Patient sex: M
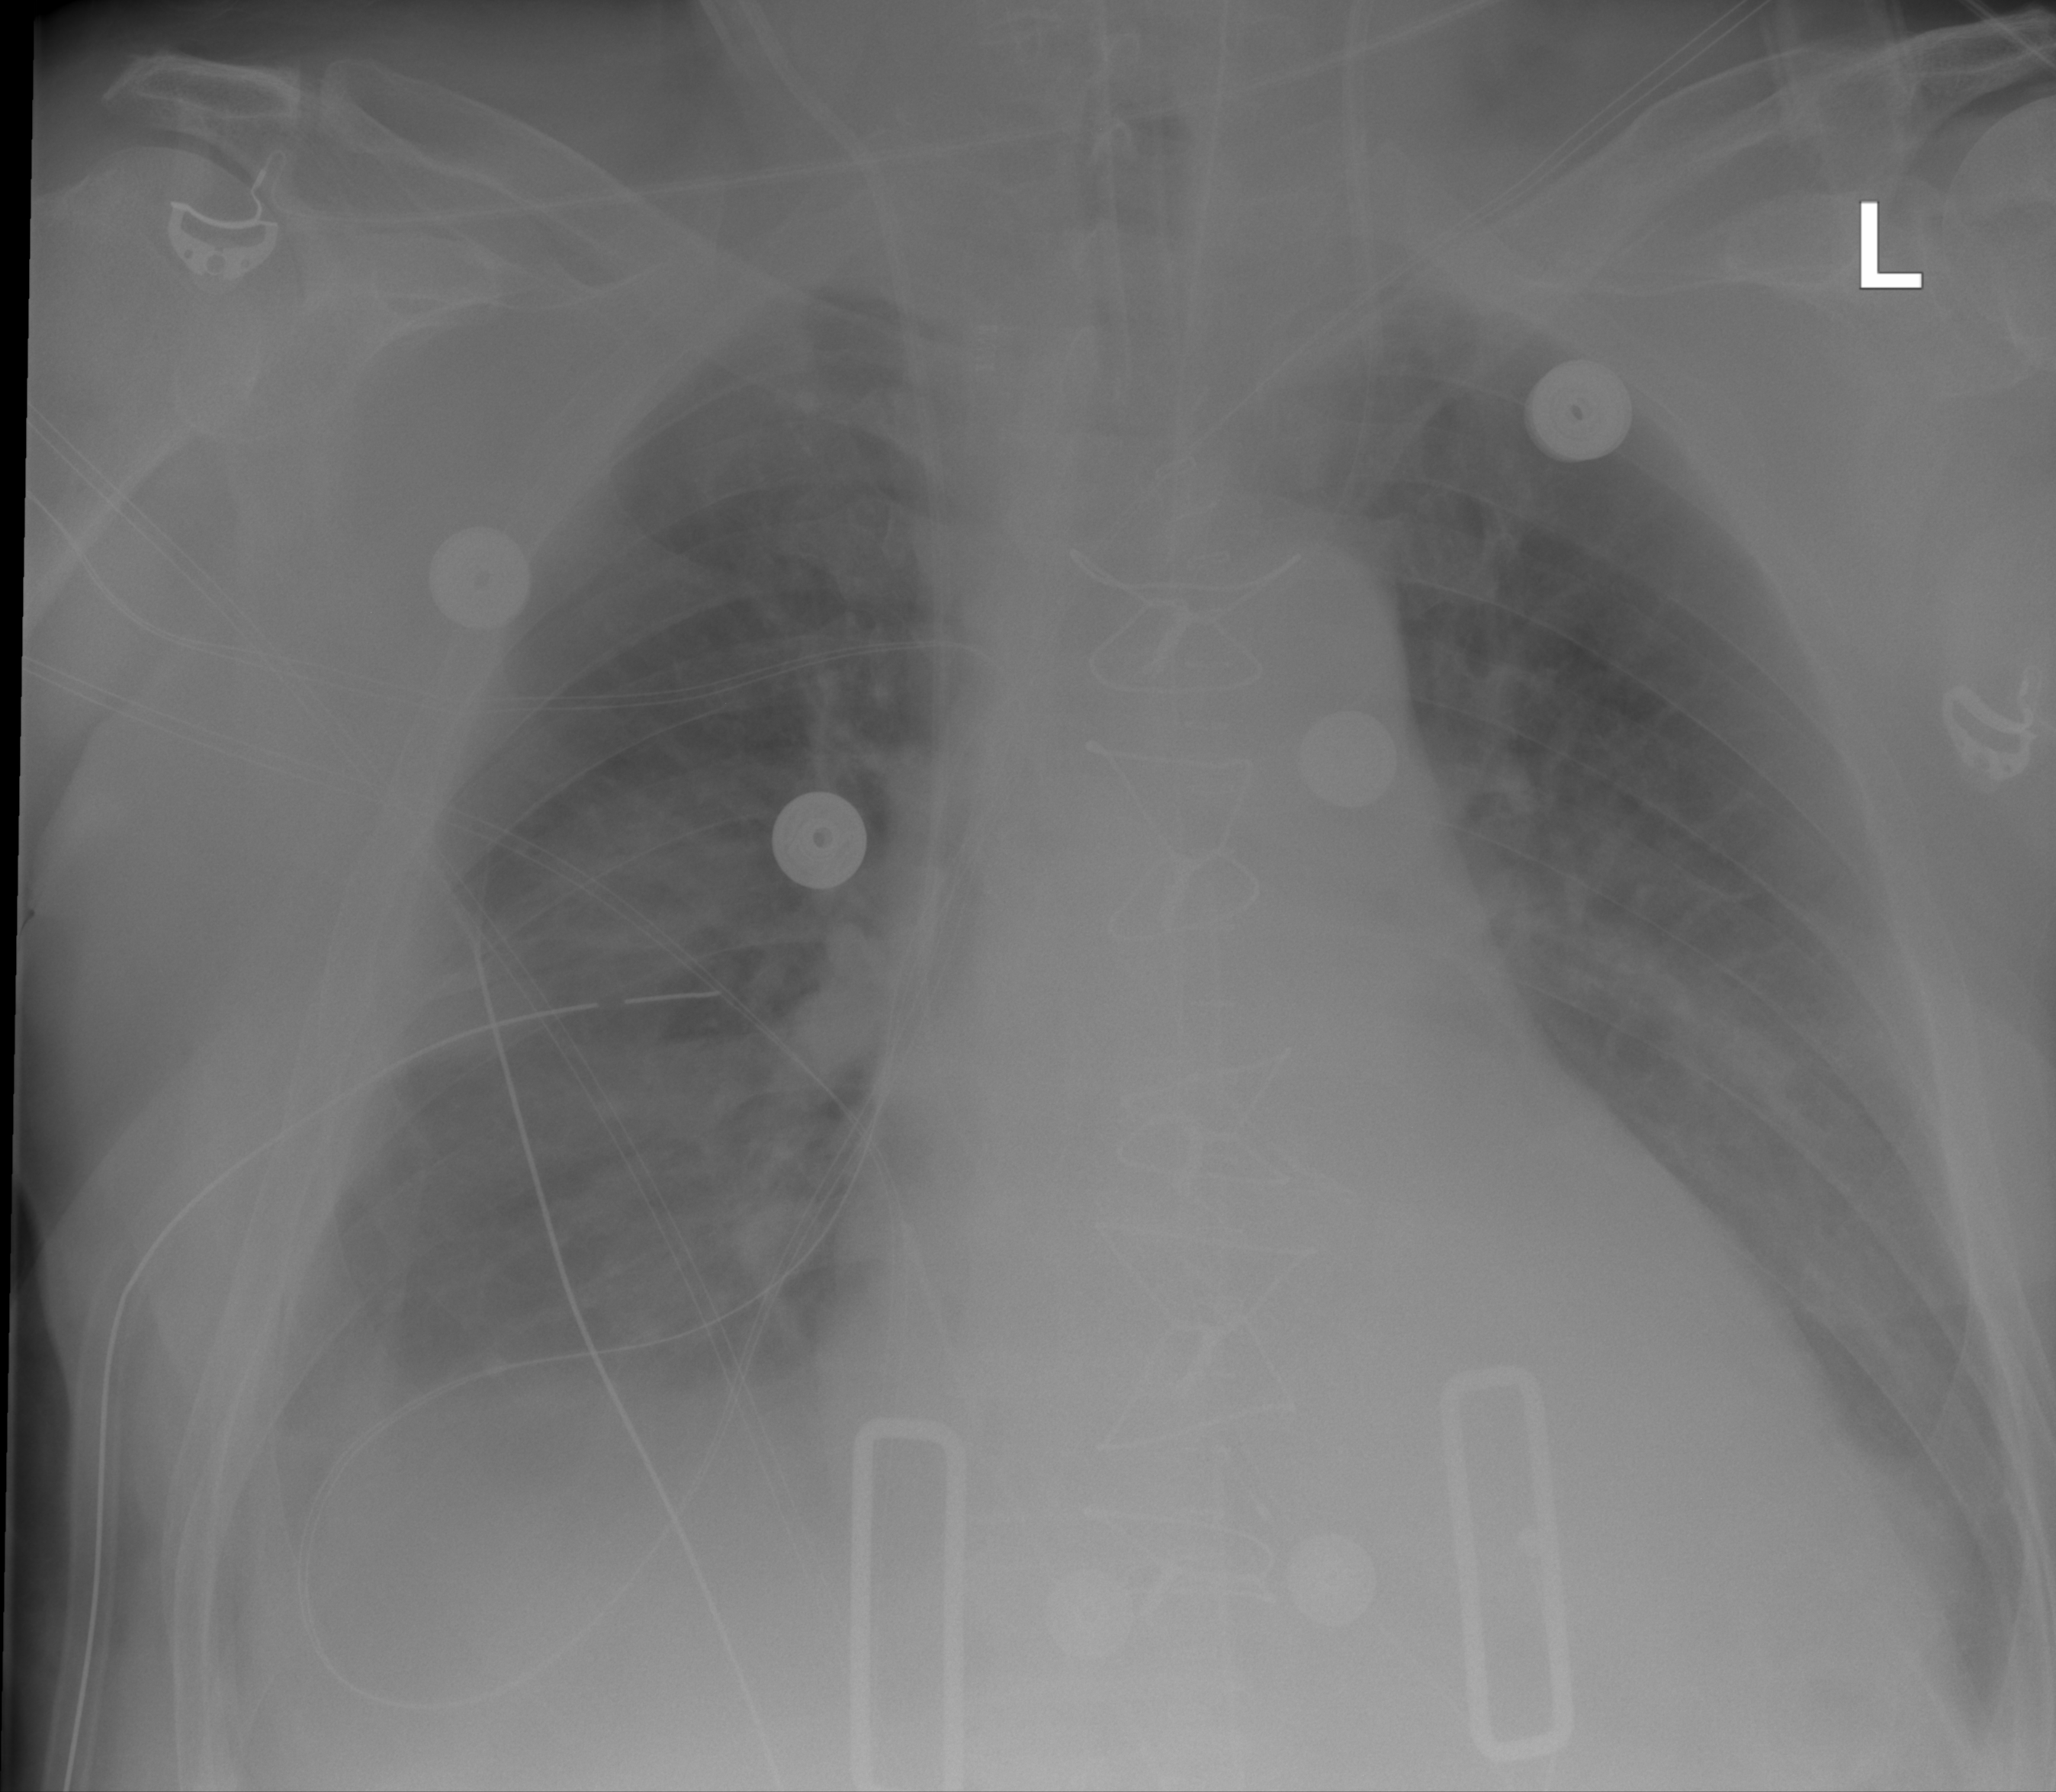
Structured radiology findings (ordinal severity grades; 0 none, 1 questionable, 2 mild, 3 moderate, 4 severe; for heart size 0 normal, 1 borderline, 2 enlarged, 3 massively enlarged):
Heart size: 2
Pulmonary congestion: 2
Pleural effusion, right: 2
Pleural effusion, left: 2
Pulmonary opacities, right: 0
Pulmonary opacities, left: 0
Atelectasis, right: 0
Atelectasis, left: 0